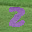
Label: 2